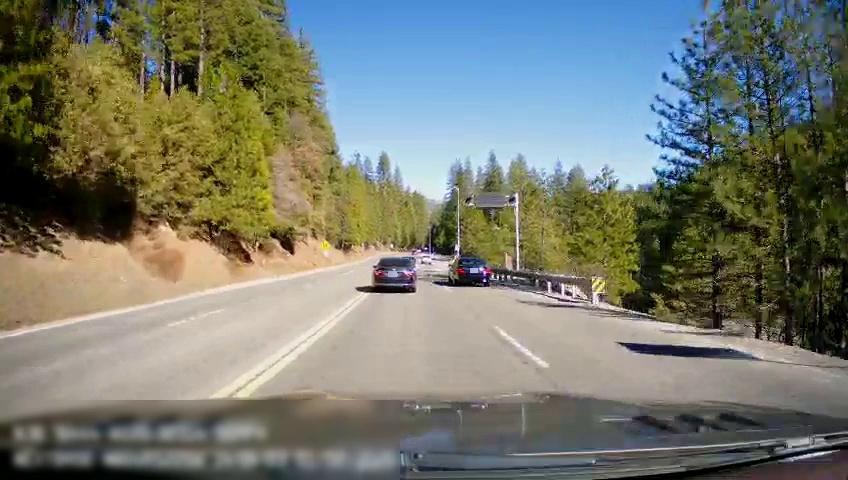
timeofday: Day
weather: Sunny
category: Drivable Space
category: Vehicles | SUV
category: Vehicles | Car
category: Vehicles | Car
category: Lanes | Opposite Lane
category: Lanes | Opposite Lane
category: Lanes | Opposite Lane
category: Lanes | Current Lane
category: Lanes | Current Lane
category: Traffic | Signs